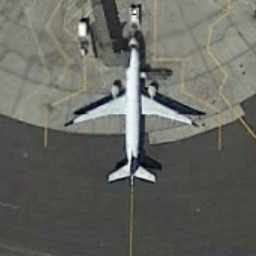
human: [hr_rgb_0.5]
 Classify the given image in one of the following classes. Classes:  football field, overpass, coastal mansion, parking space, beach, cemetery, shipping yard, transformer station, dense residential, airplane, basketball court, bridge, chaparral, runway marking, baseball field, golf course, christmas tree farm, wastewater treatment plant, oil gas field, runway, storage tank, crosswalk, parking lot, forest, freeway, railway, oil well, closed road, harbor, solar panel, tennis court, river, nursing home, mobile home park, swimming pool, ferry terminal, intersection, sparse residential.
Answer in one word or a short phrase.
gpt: airplane